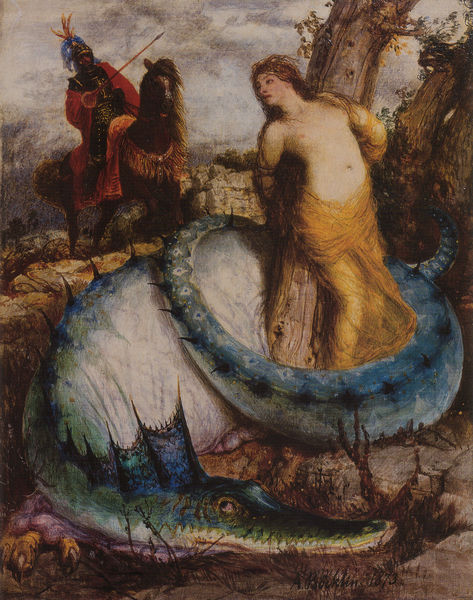
Titel: Angelika von einem Drachen bewacht
Künstler: Arnold Böcklin
Standort: Berlin
Institution: Alte Nationalgalerie
Schlagwörter: akt, baum, blau, feder, gemälde, held, himmel, kampf, mann, nackt, umhang, weiß, wolken, baumstämme, bäume, gelb, grün, landschaft, braun, brust, busen, frau, grau, kleid, nacht, blick, rot, tuch, malerei, rock, symbolismus, augen, steine, baumstamm, horizont, natur, stamm, wind, auge, gewand, gold, haare, mantel, wald, pferd, reiter, schuppen, federbusch, fesseln, hellblau, mähne, schwanz, brüste, kette, mauer, lila, violett, romantik, lanze, halbnackt, pfahl, jungfrau, gefahr, gefangen, schwert, uniform, schlange, helm, krallen, ritter, rüstung, fisch, harnisch, schnauze, ross, gefangene, böcklin, sage, wesen, entführung, dornen, drohung, perseus, echse, krokodil, stachel, nibelungen, kralle, speer, winden, pegasus, ungeheuer, drachen, drache, reptil, helfen, retten, rettung, georg, heiliger georg, flossen, monster, untier, flosse, klaue, maid, retter, stacheln, gefesselt, nibelungensage, gebl, helmzier, hl. georg, angelika, befreiung, sigfried, federbuschen, phantastisch, sigismund, andromeda, reptiel, wahl, befreien, roger, braun rot, angelica, rüdiger, perikles, befreier, deutsch-römer, st. georg, gelbes kleid, 1920, 1910, #grün, 1873, hl. georf, geiliger georg, ritterl, geoprg